Interaction volume radius: 10 \u00c5
Interaction volume height: 10 \u00c5
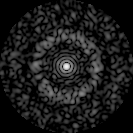
Disorder parameter: 0.854